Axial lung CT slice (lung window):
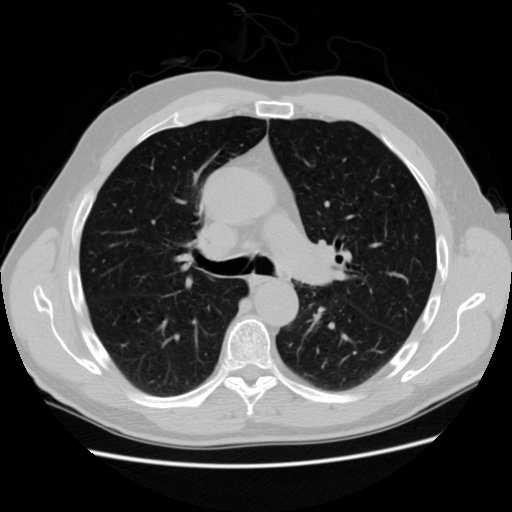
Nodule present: no